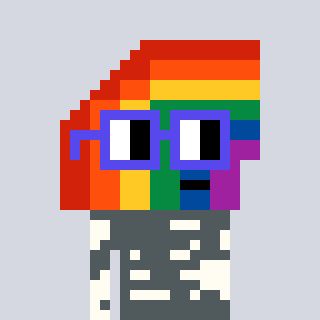
a pixel art character with square blue glasses, a rainbow-shaped head and a grayscale-colored body on a cool background